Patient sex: F
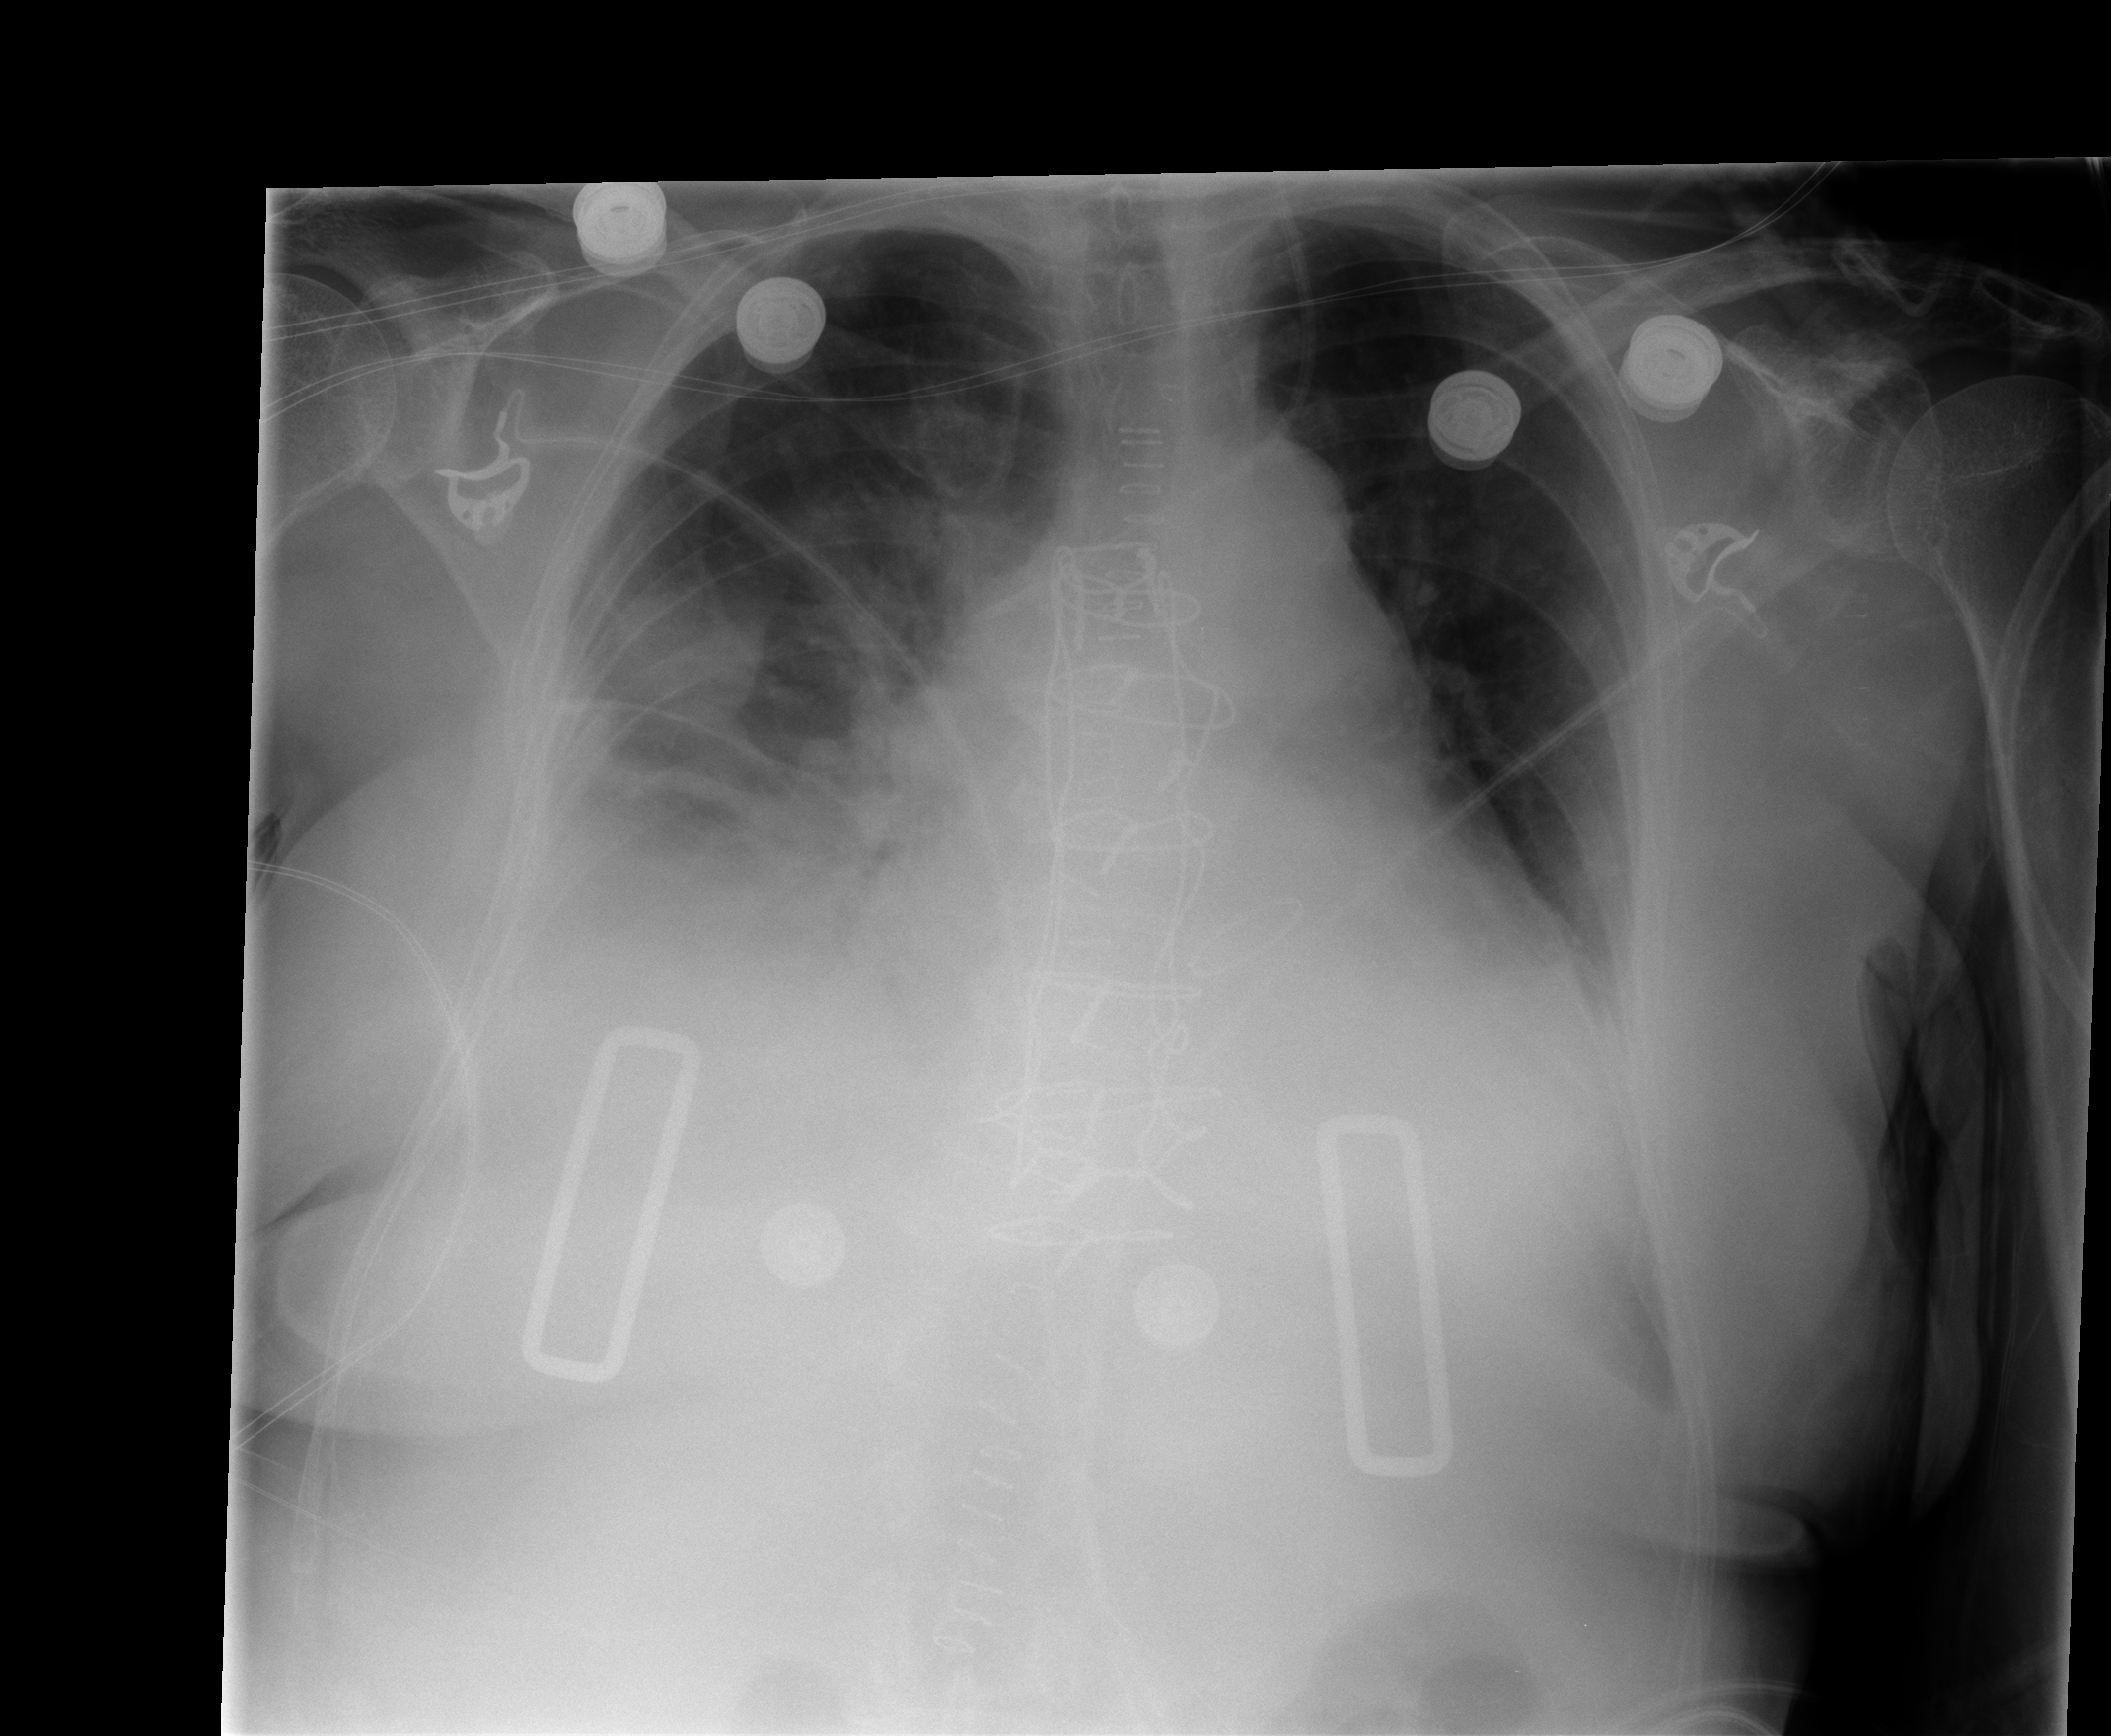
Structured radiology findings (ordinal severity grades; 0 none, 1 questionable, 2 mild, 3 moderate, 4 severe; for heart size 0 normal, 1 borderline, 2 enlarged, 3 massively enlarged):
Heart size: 2
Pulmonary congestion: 2
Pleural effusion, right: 3
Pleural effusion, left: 2
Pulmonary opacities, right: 0
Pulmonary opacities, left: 0
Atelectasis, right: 2
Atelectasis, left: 2